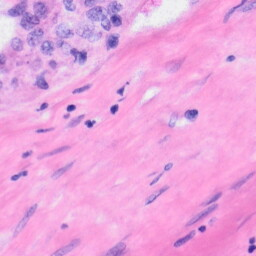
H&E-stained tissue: Liver